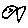
Label: fish